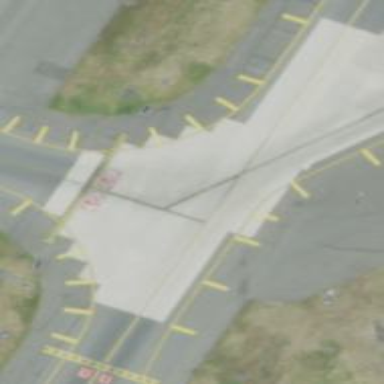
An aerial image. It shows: View of taxiway at the airport.